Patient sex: M
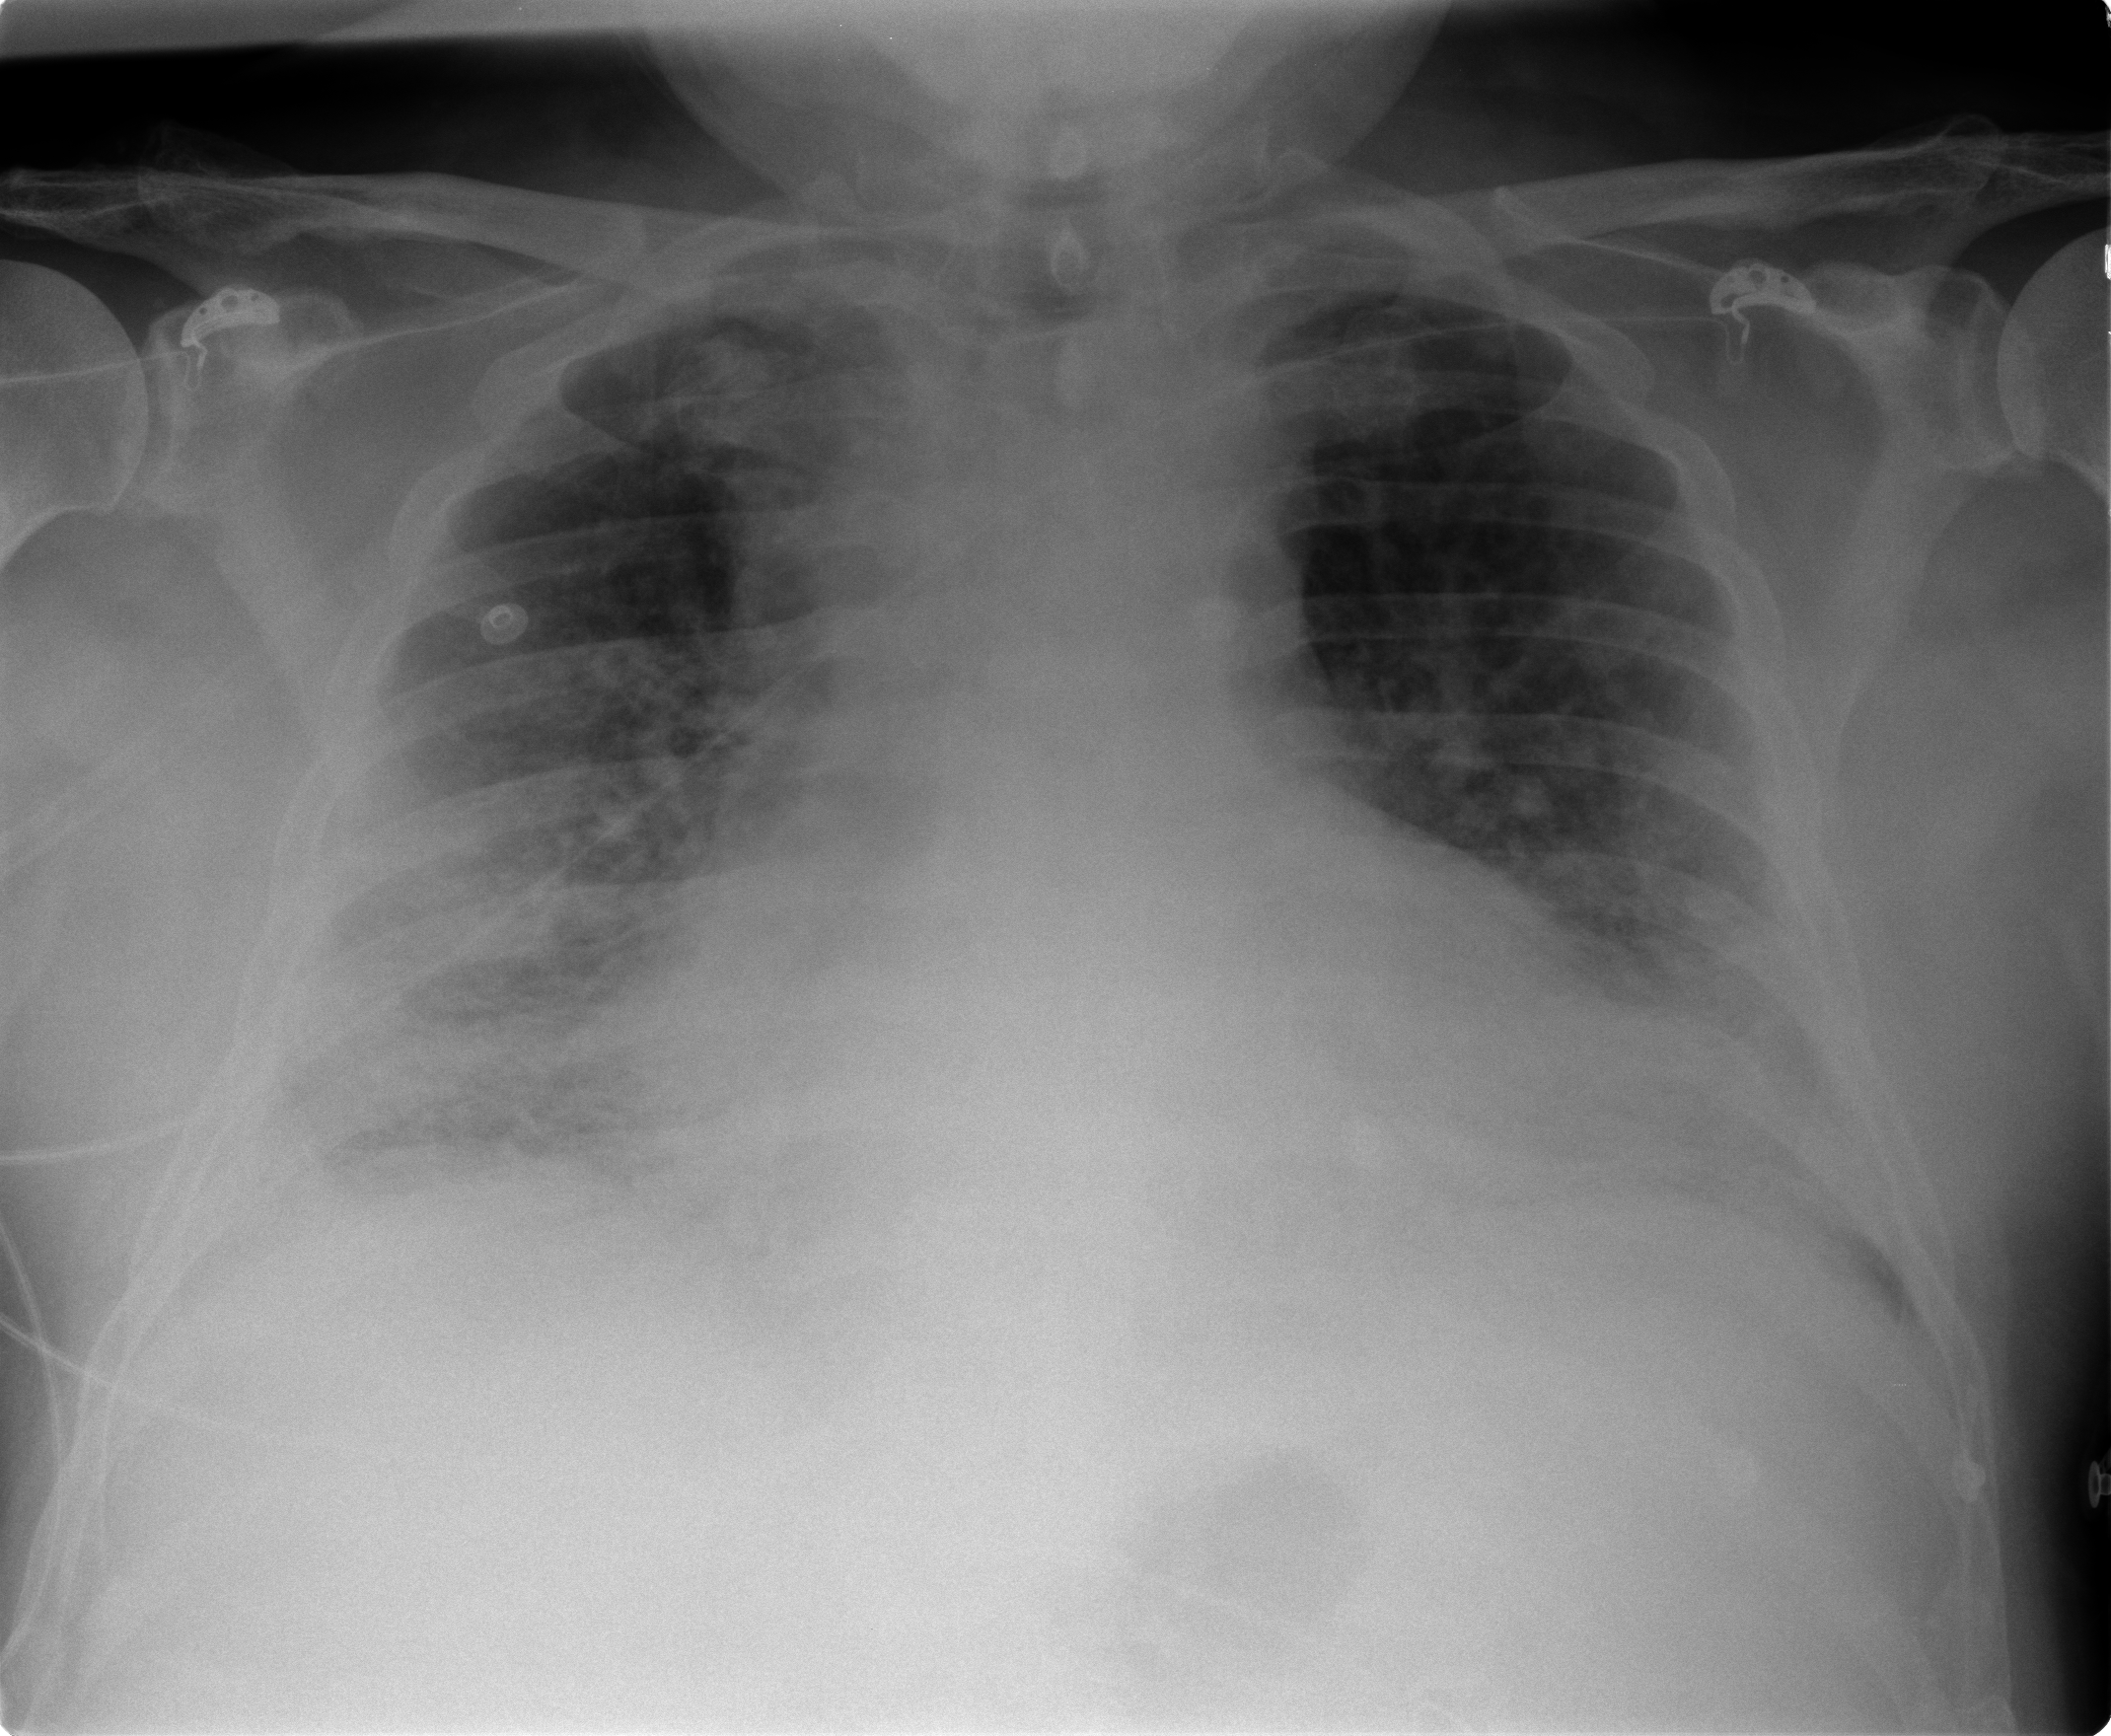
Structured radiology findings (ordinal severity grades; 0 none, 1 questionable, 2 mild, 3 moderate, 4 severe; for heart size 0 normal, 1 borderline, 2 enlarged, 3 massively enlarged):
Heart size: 2
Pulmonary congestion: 2
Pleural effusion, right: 1
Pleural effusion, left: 1
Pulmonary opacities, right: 3
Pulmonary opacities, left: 2
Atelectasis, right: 2
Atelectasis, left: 2